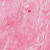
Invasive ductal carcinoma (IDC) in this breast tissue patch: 0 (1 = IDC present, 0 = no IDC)